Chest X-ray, PA view. Patient: 52 years old, sex M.
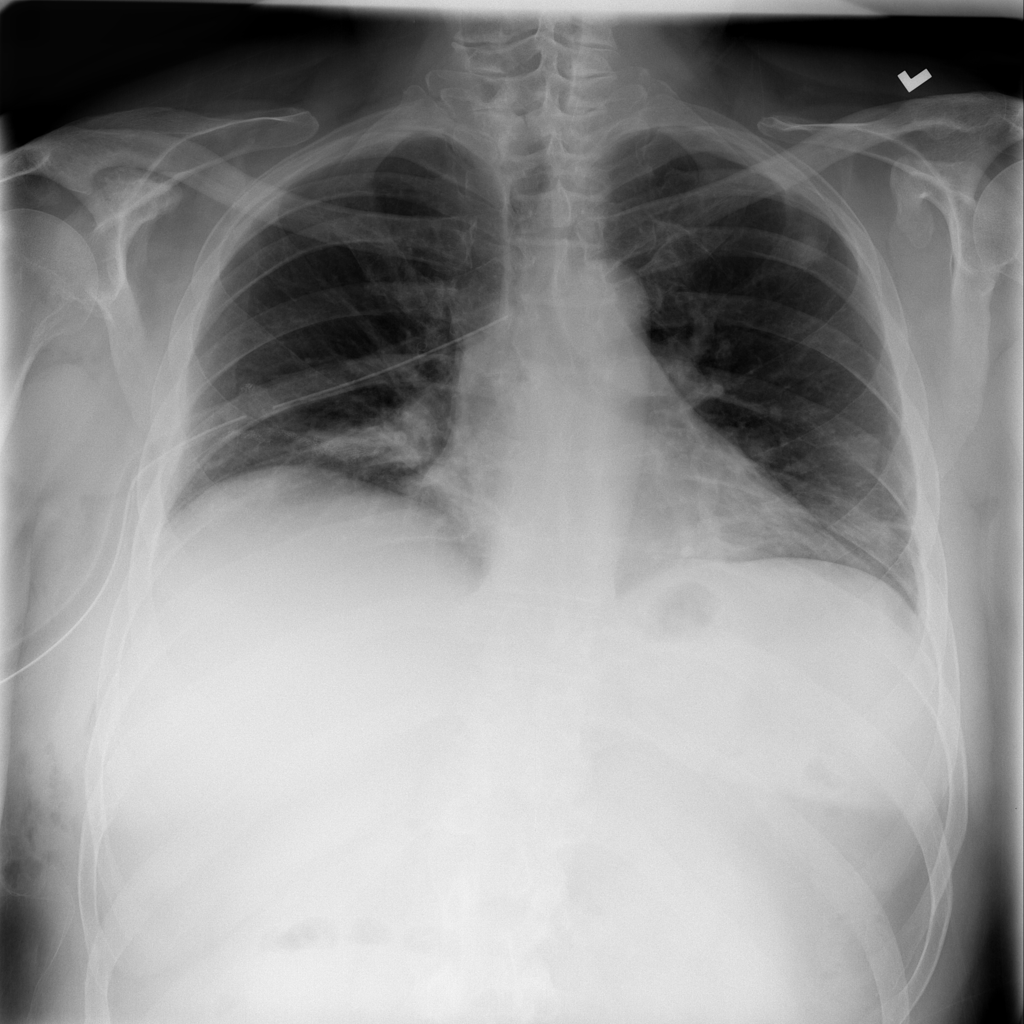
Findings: Nodule